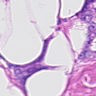
Metastatic tissue present: yes